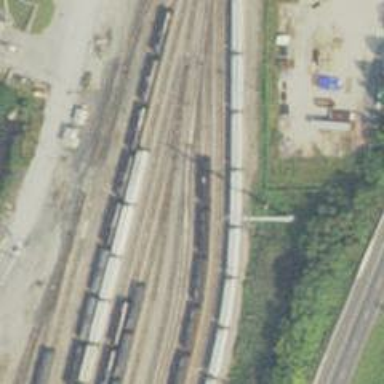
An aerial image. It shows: Railway yard.